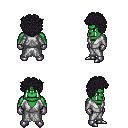
a pixel art fantasy rpg character, male body template, orc, green skin, white robe, teal pants, raven curly afro hairstyle, metal gloves, metal boots, four views (front, back, left, right), 2x2 character sprite sheet, small pixel art, hard edges, no anti-aliasing